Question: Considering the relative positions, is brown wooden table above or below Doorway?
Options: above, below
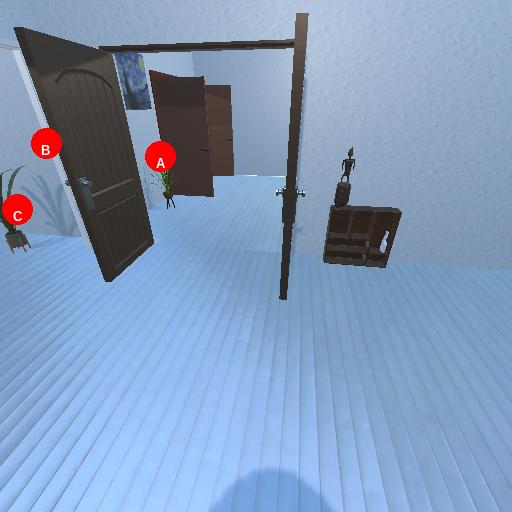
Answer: above